Brain MRI, t1w sequence, axial 2D slice.
Patient: age 28, sex M, weight 78 kg, height 1.78 m
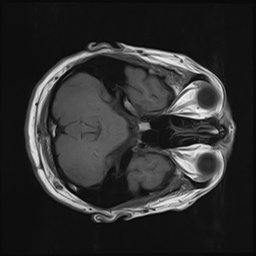